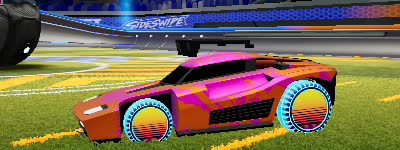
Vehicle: breakout